Question: Is there a way to make 'geom_boxplot' lines, whiskers, and outlier points inherit the same 'alpha' that is assigned to the boxplot 'fill' in the following plot?
'''
library(ggplot2)
ggplot(iris, aes(x = Species, y = Sepal.Length, alpha = Species == "setosa")) +
geom_boxplot() +
scale_alpha_discrete(range = c(0.5, 1))
'''

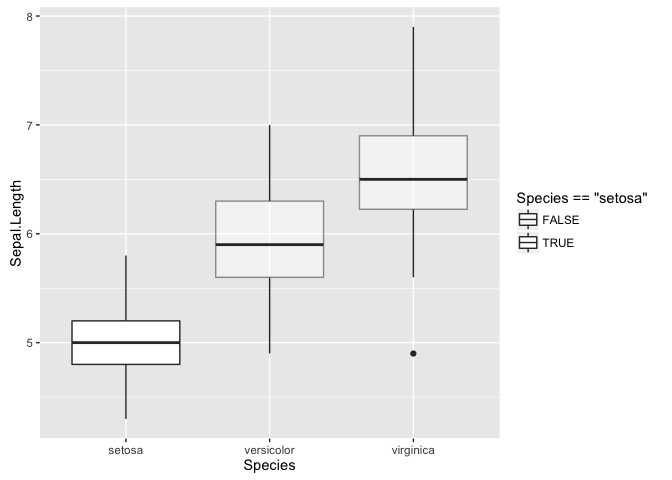
Answer: I'm not sure if there's a natural way to do it within 'ggplot2', but here's a hacky way: The colour aesthetic determines the colour of the lines, whiskers, and outlier points. So we'll add a colour aesthetic to the plot. However, we'll set the colors manually so that they include the sequence of alpha values in the color definitions. As a result, we effectively add alpha values to the color aesthetic. I've mapped the aesthetics to 'Species' so that I can have three different alpha levels for illustration and added 'theme_bw()' for better contrast of the alpha values.
First, set the alpha values we want in the final graph:
'''
numVals = length(unique(iris$Species))
avals = seq(0.9, 0.3, length.out=numVals)
'''
Here's the hack: Set the all the colors to black, but add the alpha-level sequence to the color definition. For this, we need to convert the the alpha levels to hexadecimal on a 0 - 255 scale.
'''
avalsHex = paste0("#000000", toupper(as.hexmode(round(avals*255))))
'''
In the code above, 'avals*255' are the alpha levels on a 0 - 255 scale. 'as.hexmode' converts those values to hexadecimal. 'toupper' isn't strictly necessary, but I'm used to seeing hexadecimal color definitions in upper case. Then we paste the two-digit hexadecimal alpha value onto the end of the color, in this case black ('#000000'), which gives a vector of three colors that include alpha values.
No we plot with both the color and alpha aesthetics and the manual values for each aesthetic:
'''
ggplot(iris, aes(x = Species, y = Sepal.Length)) +
geom_boxplot(aes(color=Species, alpha = Species)) +
scale_alpha_manual(values = avals) +
scale_colour_manual(values = avalsHex)
'''
<URL>
To address your comment, here's an example with different colors in addition to alpha values:
'''
avalsHex = paste0(c("#FF0000","#00FF00","#0000FF"), toupper(as.hexmode(round(avals*255))))
'''
Then just run the same plotting code to get:
<URL>
Thinking about colors made me realize that you don't even need the conversion to hexadecimal to add on the alpha values. For example, with 'hcl' colors you can do this:
'''
# Black boxplots with 3 different alpha levels
scale_colour_manual(values = hcl(0,0,0, alpha=avals))
# Colored boxplots with 3 different alpha levels
scale_colour_manual(values=hcl(seq(15,375,length.out=4)[1:3], 100, 65, alpha=avals))
'''
The 'hcl' function returns the hexdecimal code for each color, in effect taking care of the conversion for you.